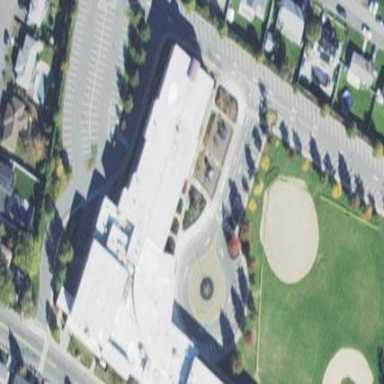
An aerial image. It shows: School.